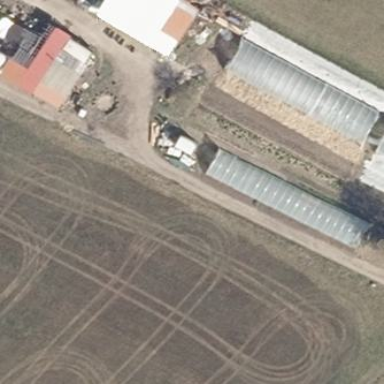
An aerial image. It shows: Greenhouse.